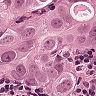
Metastatic tissue present: yes